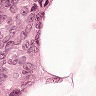
Metastatic tissue present: yes